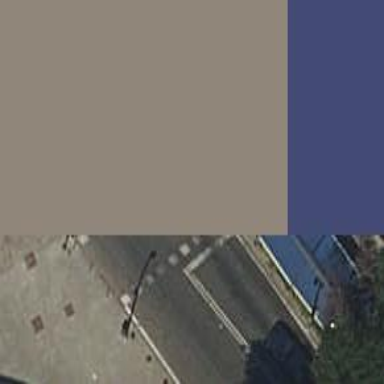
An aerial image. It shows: Road with traffic signals.